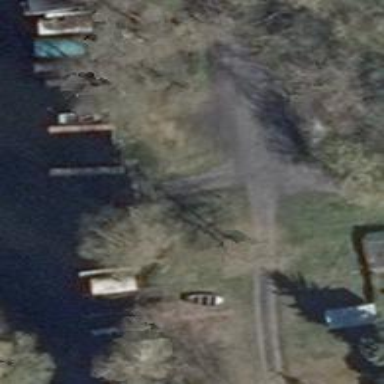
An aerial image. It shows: Slipway road for service vehicles.